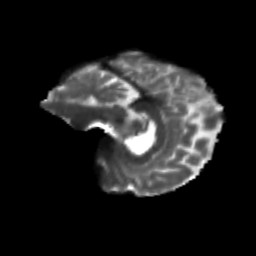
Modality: T2w
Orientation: sagittal
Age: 63
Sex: female
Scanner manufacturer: siemens
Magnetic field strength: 3 T
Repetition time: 4.71 s
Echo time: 0.0906 s